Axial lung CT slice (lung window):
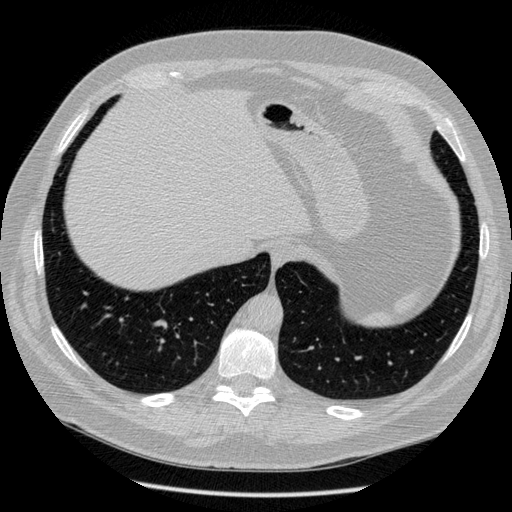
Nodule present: no